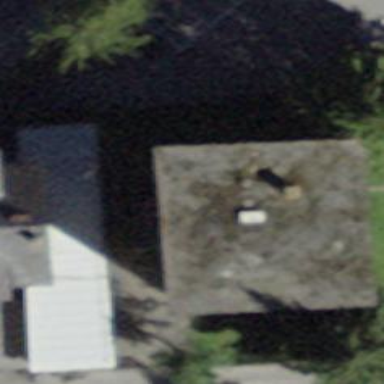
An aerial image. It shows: Flat-roofed building.